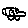
Label: car